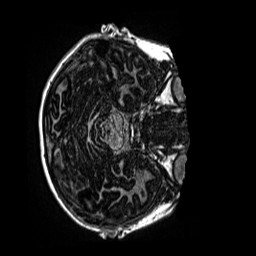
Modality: MP2RAGE
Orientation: axial
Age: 9
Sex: female
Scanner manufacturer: siemens
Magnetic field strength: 3 T
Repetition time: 4 s
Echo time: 0.00299 s